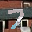
Label: 7